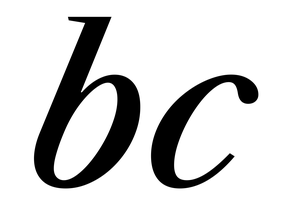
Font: LibreCaslonText-Italic_Medium_Italic